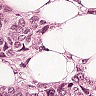
Metastatic tissue present: yes